Question: I made a couple of reports that are using a data-source for the parameter values. The same query is specified in available values and default values, so that I can select multiple values at once. The query usage is like this:
'''
WHERE (Column.Name IN (@Parameter))
'''
However, I get this error:

Any ideas what could it be? Other reports using same method work fine, but with this one it doesn't.
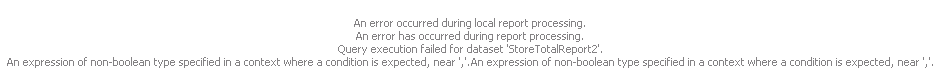
Answer: So i Ran the SQL Profiler and seen that the errors came from the code that is looking is the param a null (@param is null) that was the mistake because i allready sead in the options to now allow null
Thank you Chris Latta you helped me allot :)